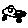
Label: car